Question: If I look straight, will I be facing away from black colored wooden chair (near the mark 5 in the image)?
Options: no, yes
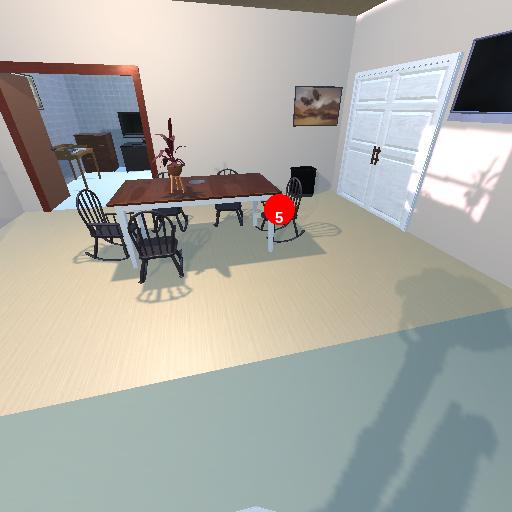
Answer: no